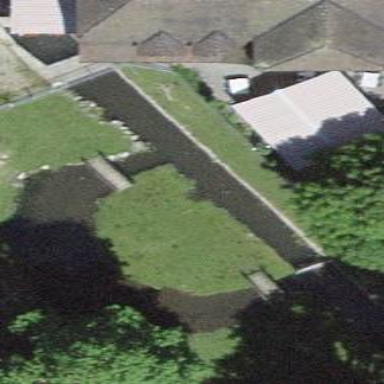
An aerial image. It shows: Scenic canal with flowing water.